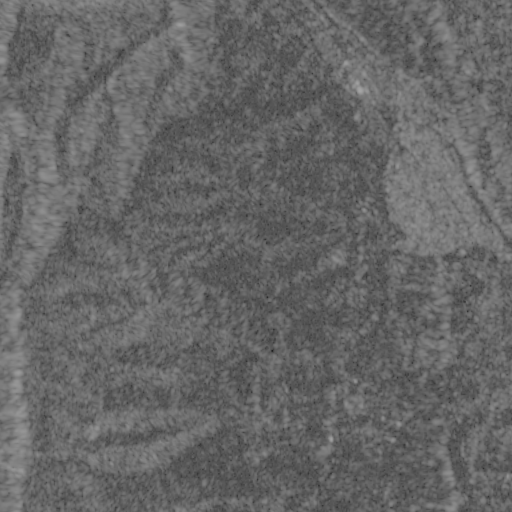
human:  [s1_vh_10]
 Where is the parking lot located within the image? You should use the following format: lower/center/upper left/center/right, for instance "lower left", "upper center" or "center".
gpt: The parking lot is located in the upper right of the image.
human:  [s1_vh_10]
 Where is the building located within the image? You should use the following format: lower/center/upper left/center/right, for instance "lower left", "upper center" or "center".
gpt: The building is located in the right of the image.
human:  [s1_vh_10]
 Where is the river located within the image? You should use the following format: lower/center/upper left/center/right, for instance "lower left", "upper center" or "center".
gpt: The river is located in the upper of the image.
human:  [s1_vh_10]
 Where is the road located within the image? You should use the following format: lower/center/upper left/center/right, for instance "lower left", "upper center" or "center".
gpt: There is no road in the image.

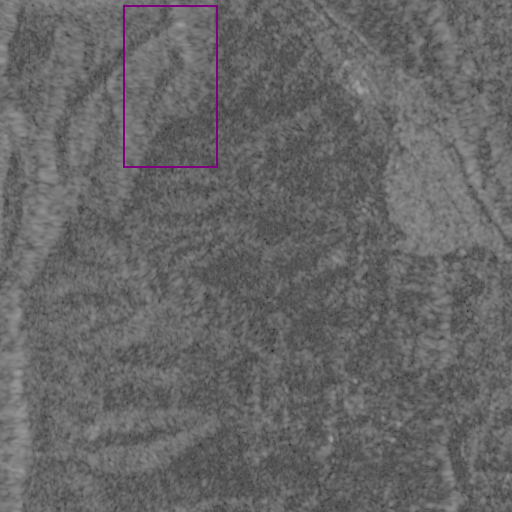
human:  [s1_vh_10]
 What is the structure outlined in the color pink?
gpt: There is no pink outline.
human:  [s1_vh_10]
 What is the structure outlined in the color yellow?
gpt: There is no structure outlined in yellow.